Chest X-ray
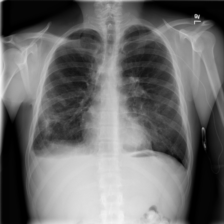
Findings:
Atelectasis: negative
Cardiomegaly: negative
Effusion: negative
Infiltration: negative
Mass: negative
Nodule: negative
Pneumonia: negative
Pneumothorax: negative
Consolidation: negative
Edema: negative
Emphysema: negative
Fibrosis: negative
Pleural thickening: positive
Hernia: negative